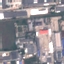
Label: Industrial